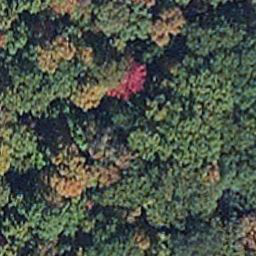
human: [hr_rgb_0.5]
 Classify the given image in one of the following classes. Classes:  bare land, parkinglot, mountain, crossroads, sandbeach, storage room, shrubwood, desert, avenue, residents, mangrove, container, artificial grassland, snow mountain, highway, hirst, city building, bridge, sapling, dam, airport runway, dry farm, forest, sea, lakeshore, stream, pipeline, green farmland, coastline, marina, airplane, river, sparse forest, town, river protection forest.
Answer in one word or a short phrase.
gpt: mangrove